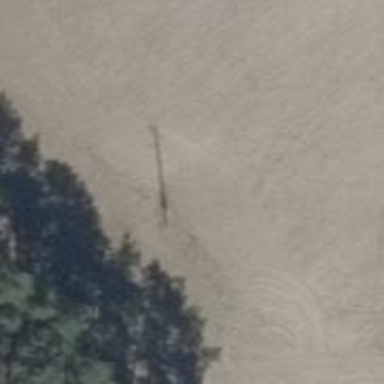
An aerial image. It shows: Power pole.